Question: When I reinstall MySQL database after uninstall it, I got this error when configuration:
 Error 1045
Now, My new directory is here:
'''
E:\Program Files (x86)\MySQL\MySQL Server 5.5
'''
and my old directory was this:
'''
c:\Program Files (x86)\MySQL\MySQL Server 5.5
'''
I delete whole MySQl folder on drive c , But it has error when want to config!
How can i fix this problem?
Thanks is advance.
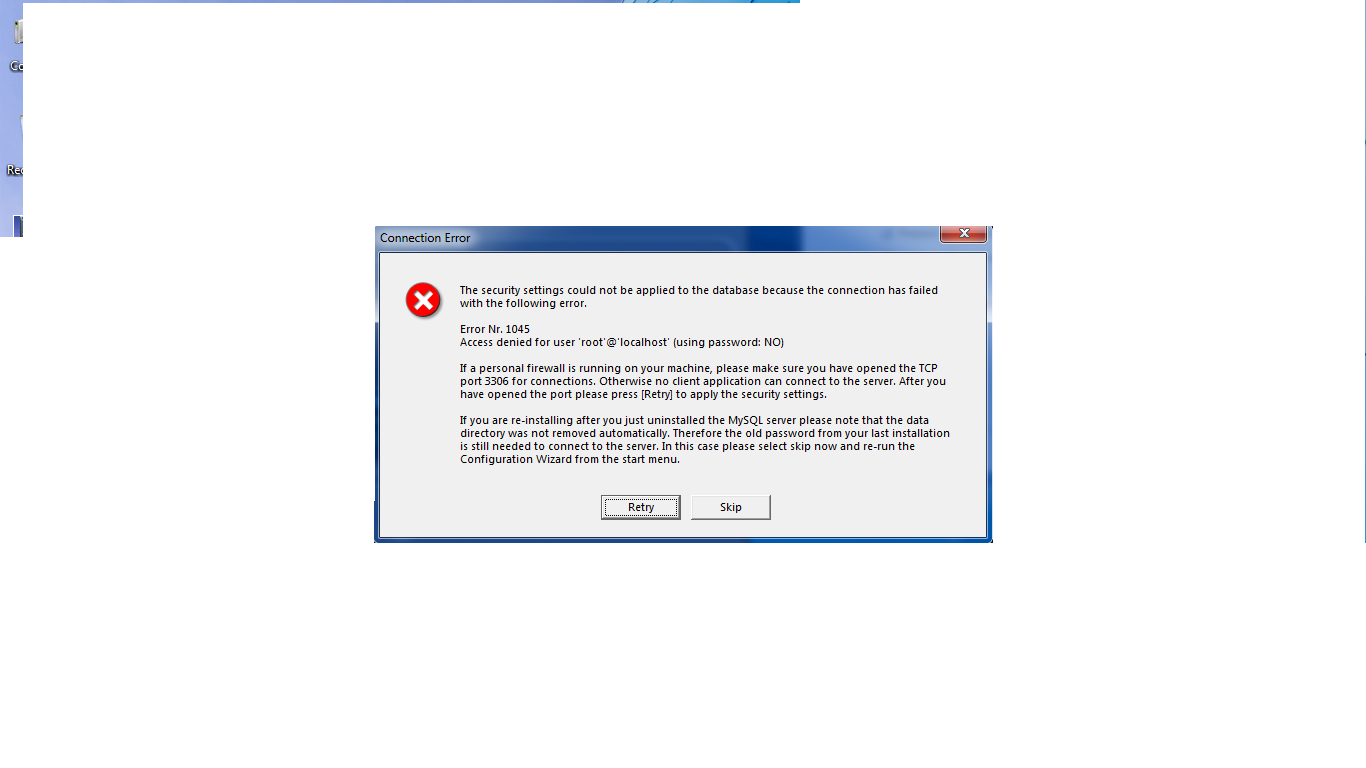
Answer: You can follow this method as well:
1. Menu>Start>Run>CMD "C:\Program Files\MySQL\MySQL Server 5.1in\mysqld.exe" --skip-grant-tables
2. Let's this window open and open a new one Menu>Start>Run>CMD "C:\Program Files\MySQL\MySQL Server 5.1in\mysql.exe" -u root
3. You're now connect to MySQL, you have to modified the root account in the date of MySQL mysql> use mysql; mysql> UPDATE user SET password=PASSWORD('motdepasse') WHERE user="root"; mysql> flush privileges; mysql> exit;
4. Restart with MySQL Command Line Client
That's it